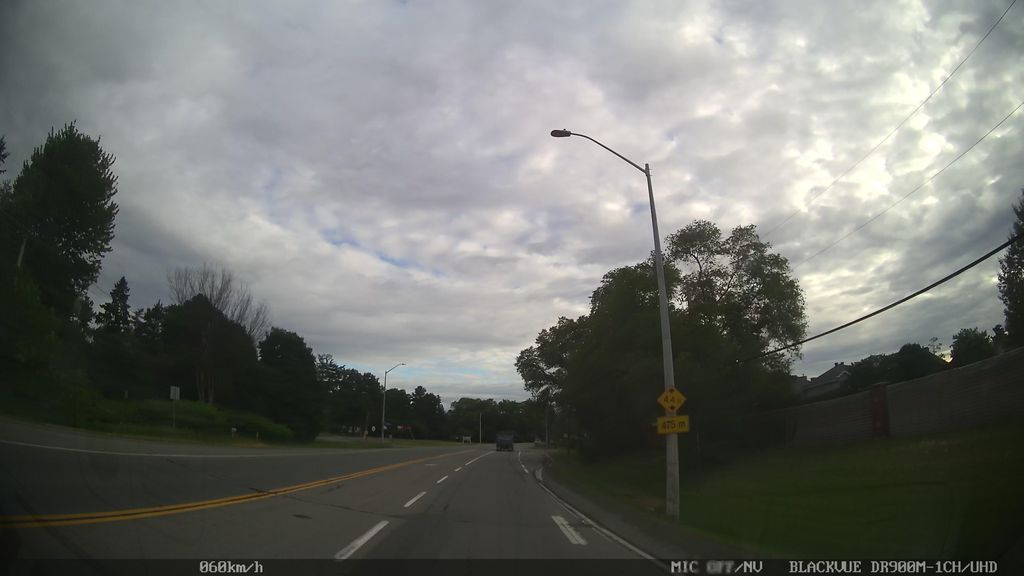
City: ottawa-gatineau